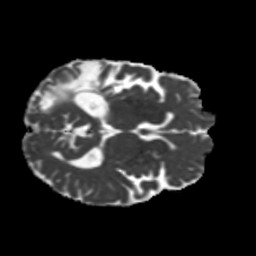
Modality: MD
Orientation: axial
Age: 58
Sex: male
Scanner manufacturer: siemens
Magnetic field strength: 3 T
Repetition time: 5.25 s
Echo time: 0.08 s